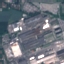
Land use / land cover: Industrial